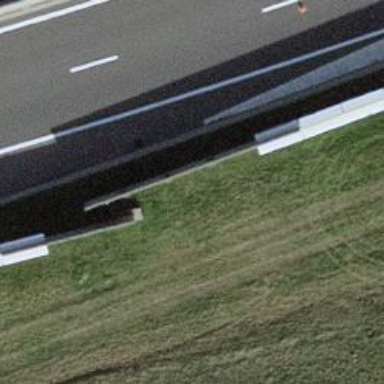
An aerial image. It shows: Noise barrier wall.